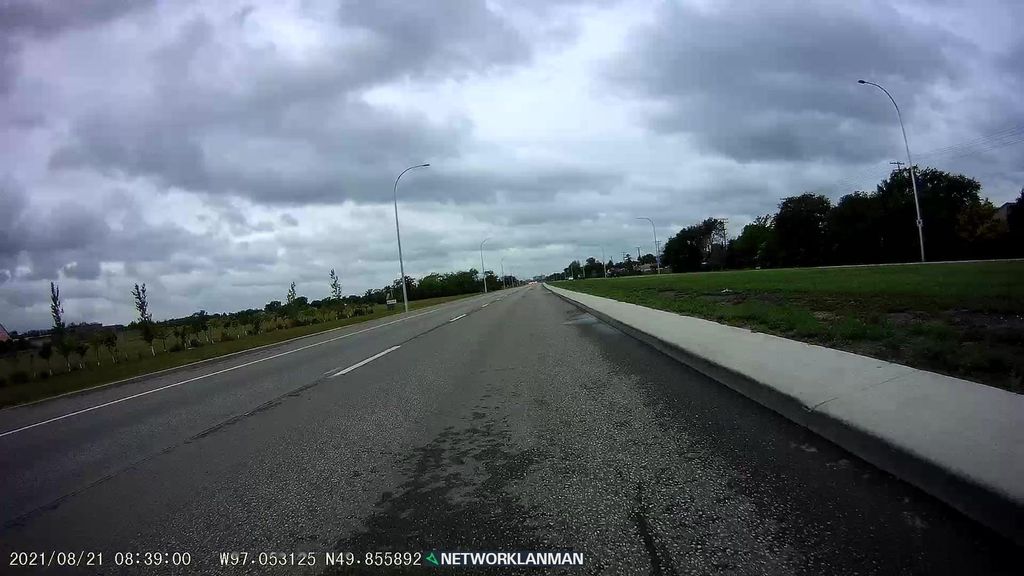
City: winnipeg